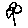
Label: flower